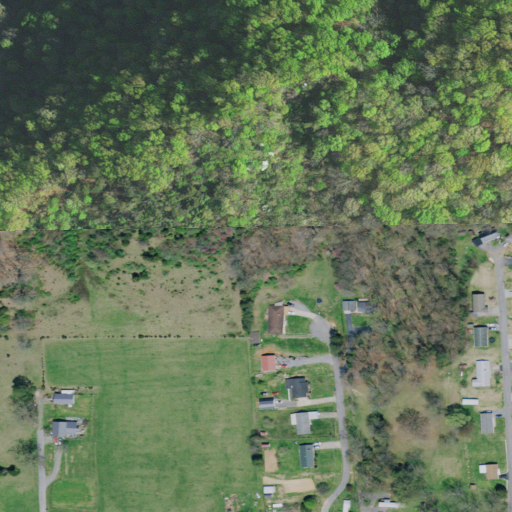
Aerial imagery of ridge(s) in Tennessee named Cloud Ridge containing deciduous forest, pasture, open development, low intensity development, and open water